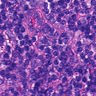
Metastatic tissue present: no